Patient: sex M, age 48
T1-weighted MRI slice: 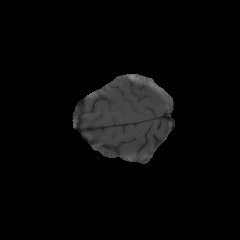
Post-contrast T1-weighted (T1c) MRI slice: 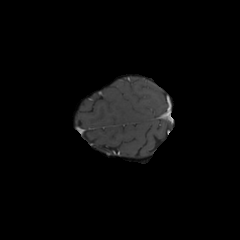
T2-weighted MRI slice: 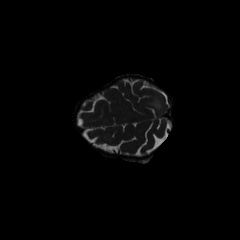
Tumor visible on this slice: yes
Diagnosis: Glioblastoma, IDH-wildtype
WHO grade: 4